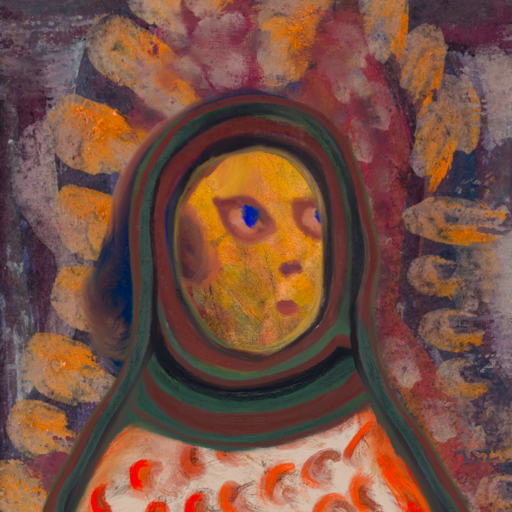
Background: Doll, Head And Neck Side: Gypsy_Mother, Face Side: Mother_And_Son_Mother, Bust: Rupkatha, Hair Side: Mother_And_Son_Son, Head Accessory: After_Raid_Scarf, Second Necklace: Blank, Necklace: Blank, Baby: Blank